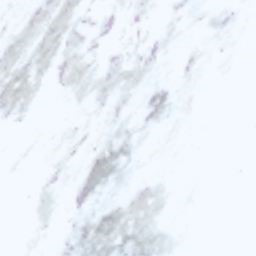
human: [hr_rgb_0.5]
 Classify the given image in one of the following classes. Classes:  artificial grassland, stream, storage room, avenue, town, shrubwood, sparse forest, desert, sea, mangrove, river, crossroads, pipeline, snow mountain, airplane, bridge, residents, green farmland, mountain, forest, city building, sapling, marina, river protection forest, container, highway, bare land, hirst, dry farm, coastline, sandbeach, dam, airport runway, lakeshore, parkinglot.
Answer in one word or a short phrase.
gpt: snow mountain